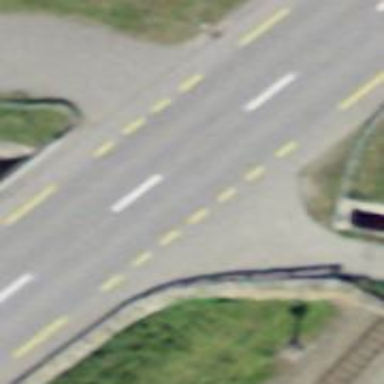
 featuring lanes for cyclists on both sides."